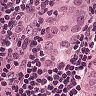
Metastatic tissue present: yes